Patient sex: M
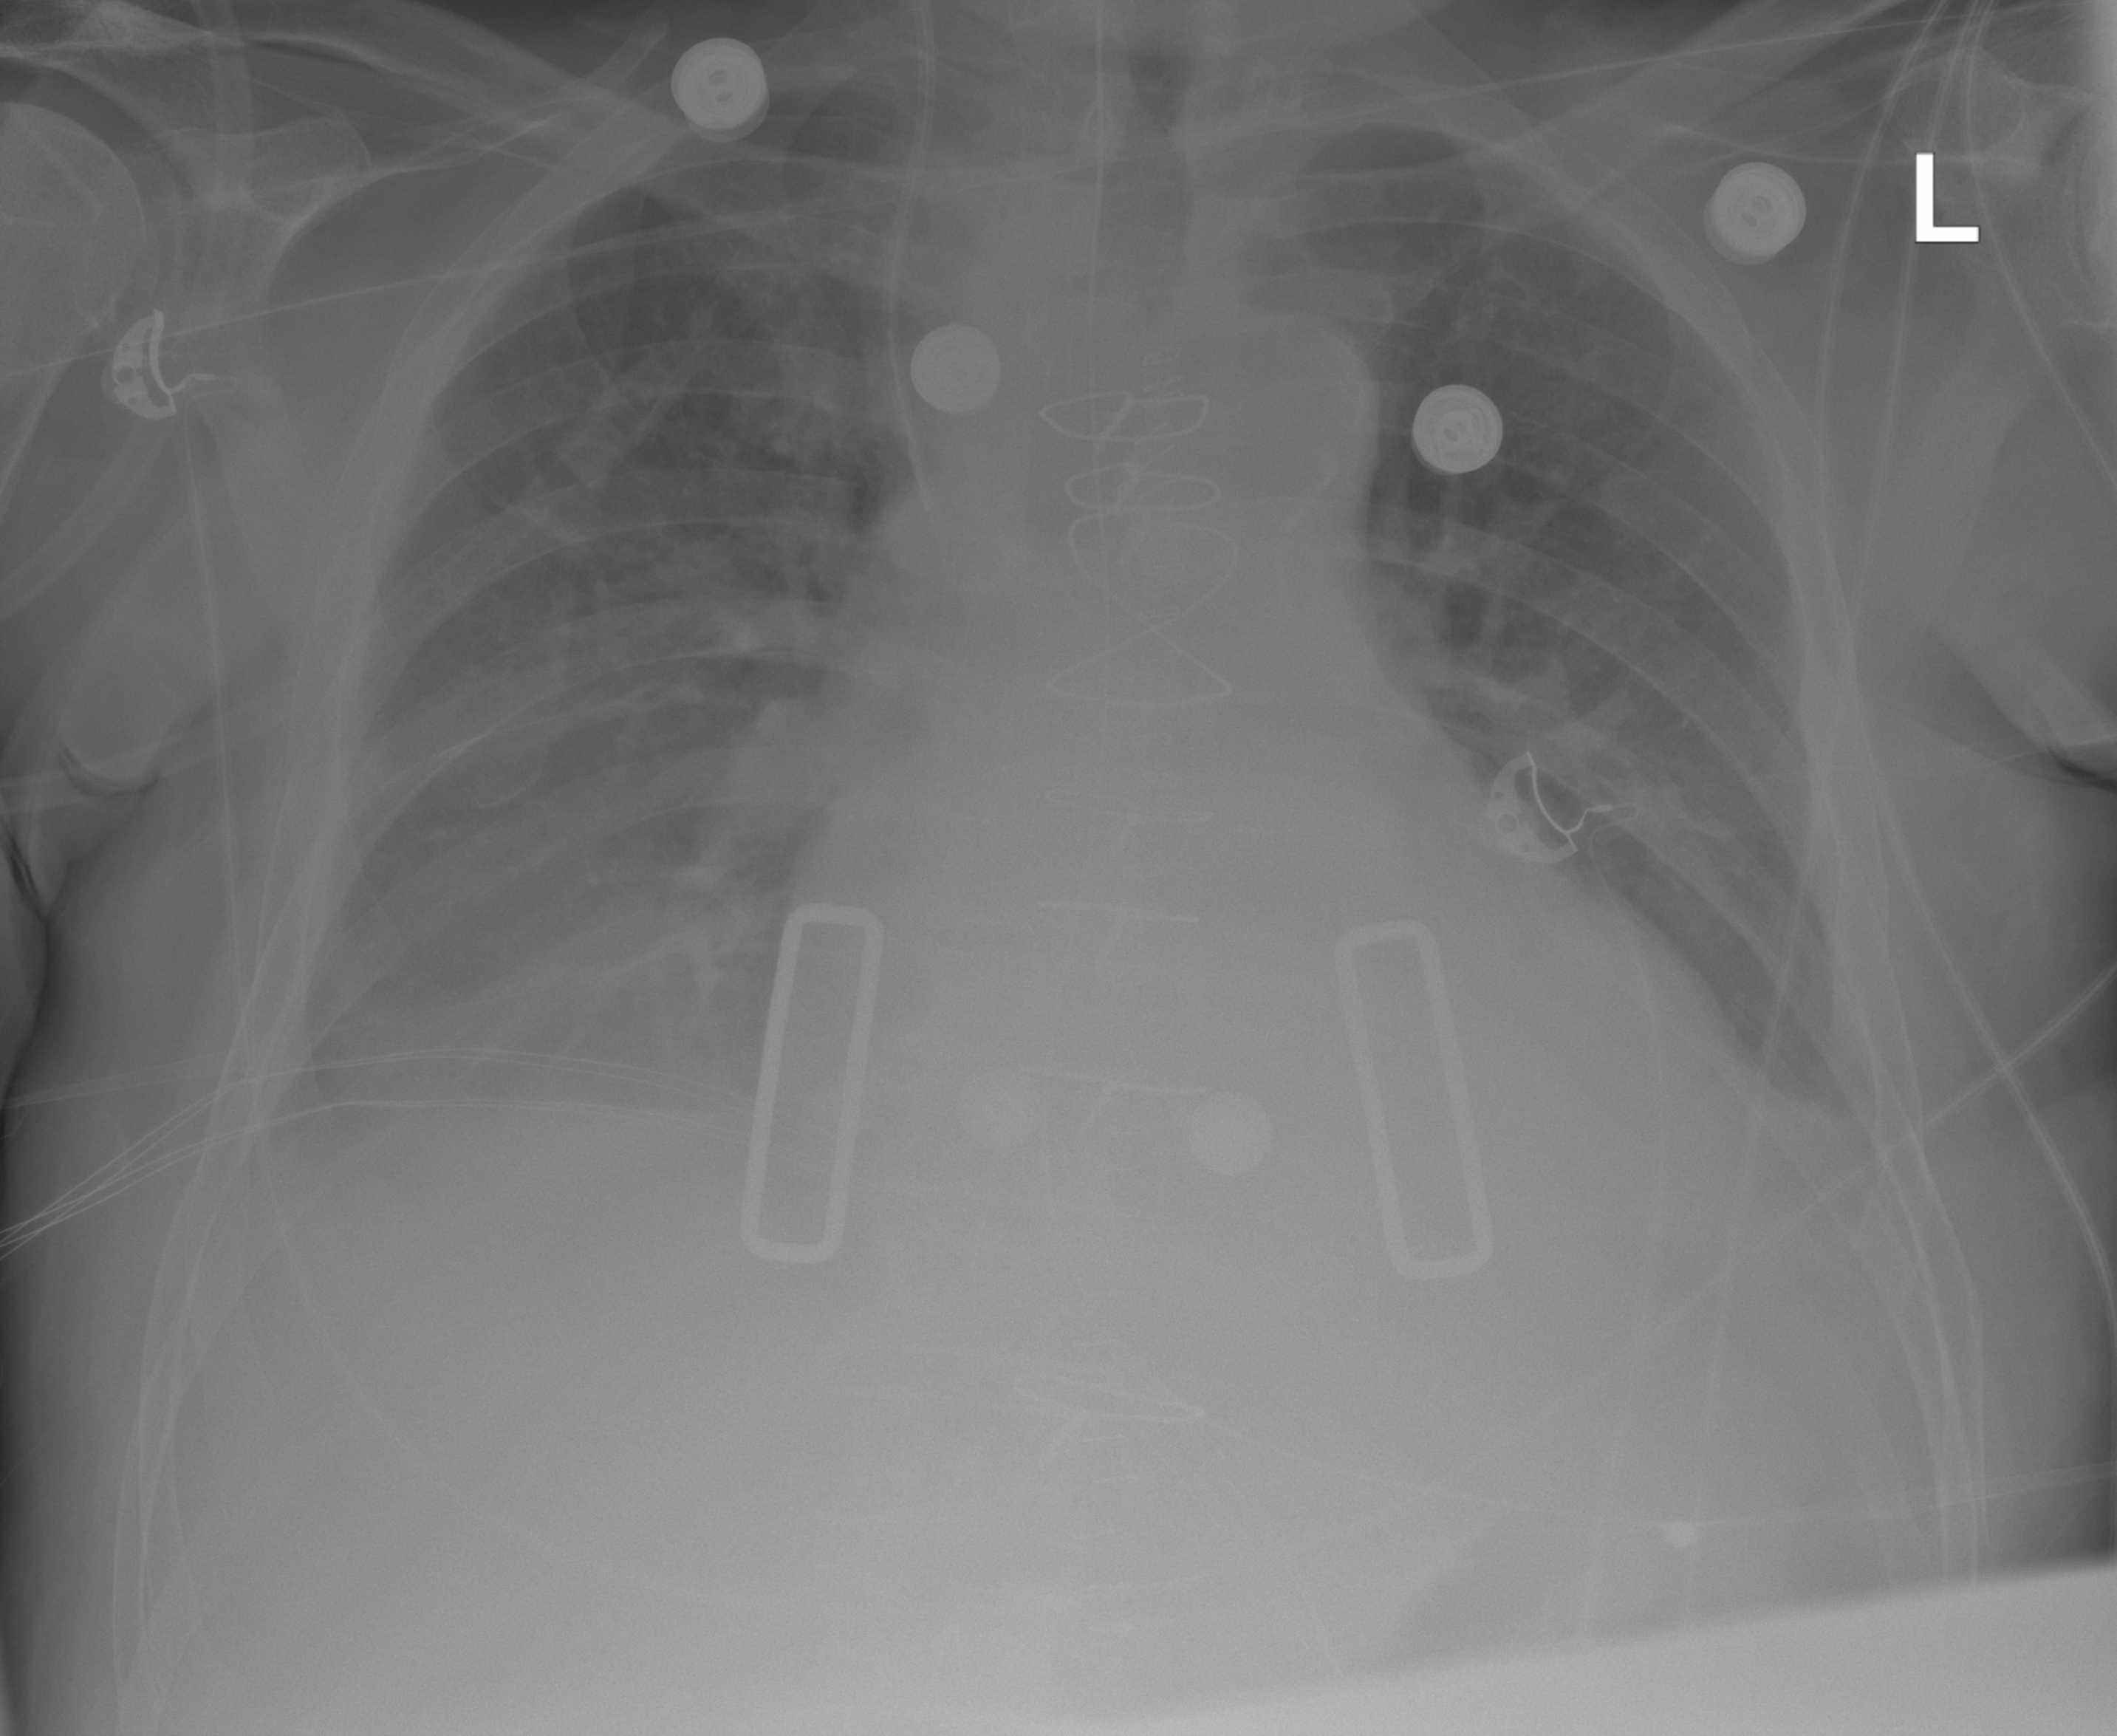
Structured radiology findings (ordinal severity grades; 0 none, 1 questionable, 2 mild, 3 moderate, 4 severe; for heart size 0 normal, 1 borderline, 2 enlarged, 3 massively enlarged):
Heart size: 2
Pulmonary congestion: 2
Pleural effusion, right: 2
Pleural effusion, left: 2
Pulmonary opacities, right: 0
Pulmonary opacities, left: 0
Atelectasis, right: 2
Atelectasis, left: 0